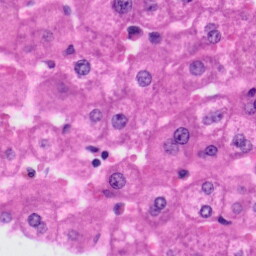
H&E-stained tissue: Liver